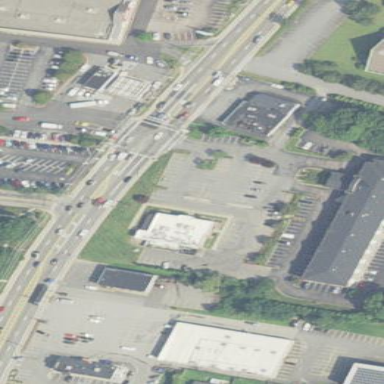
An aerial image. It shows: Retail area.